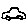
Label: car